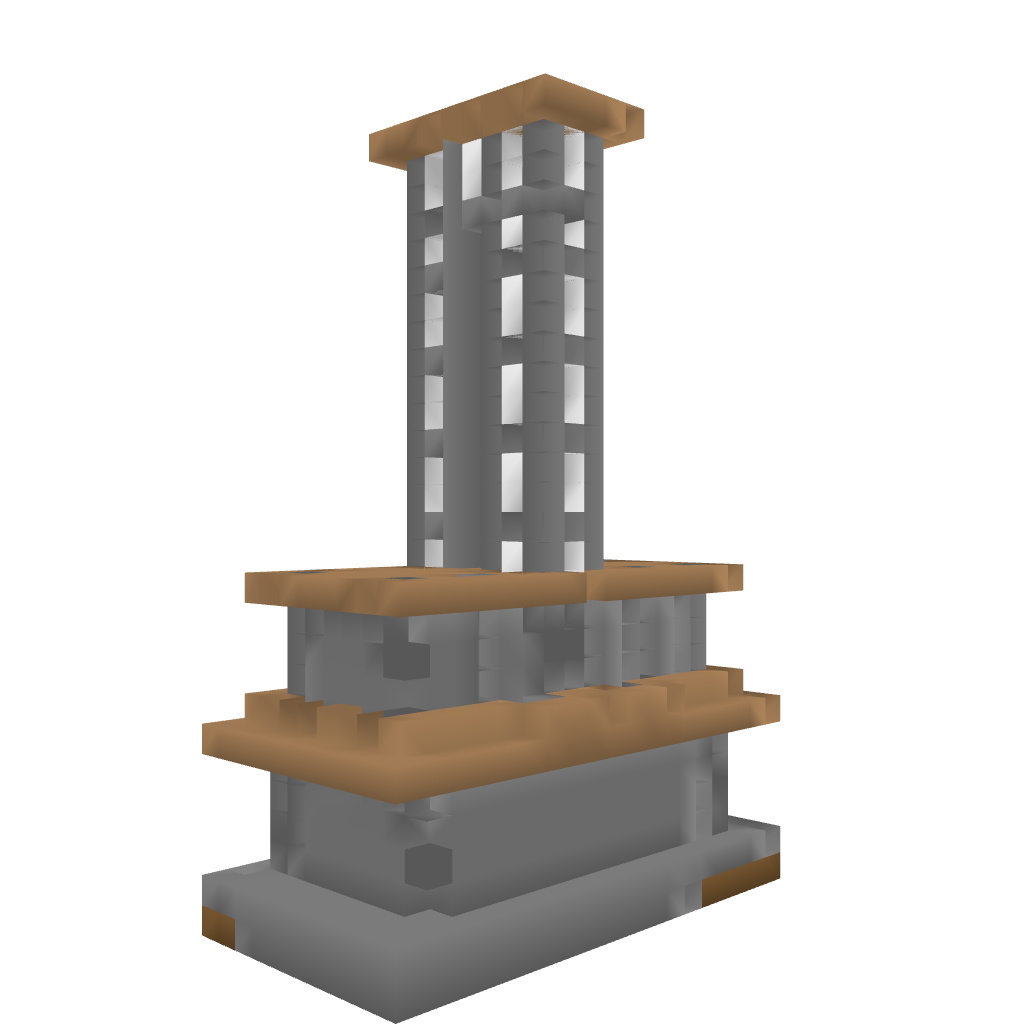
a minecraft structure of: Iron Arrow good quality